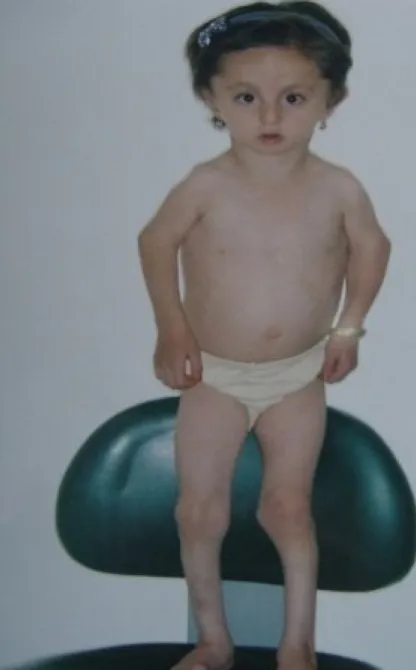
Genu varum and bilateral club feet.
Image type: medical_photograph (other_medical_photograph)